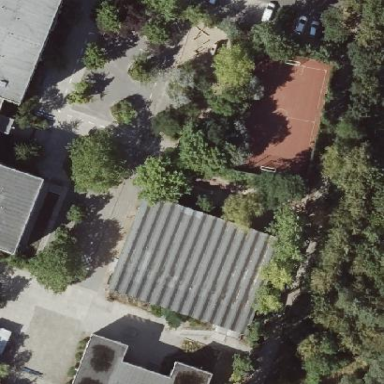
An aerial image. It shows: School building with flat roof.